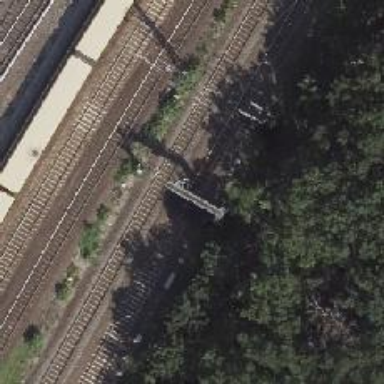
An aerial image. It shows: Railway track with contact line for electrification.